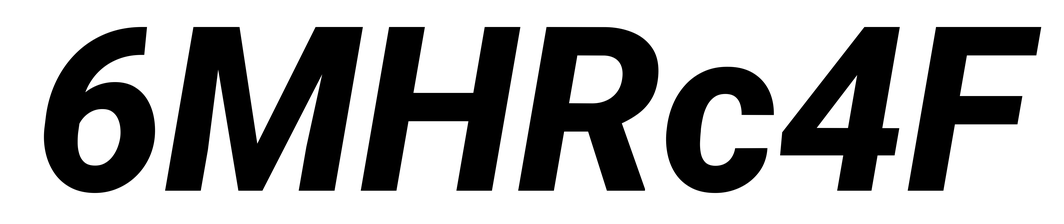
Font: Roboto-Italic_ExtraBold_Italic